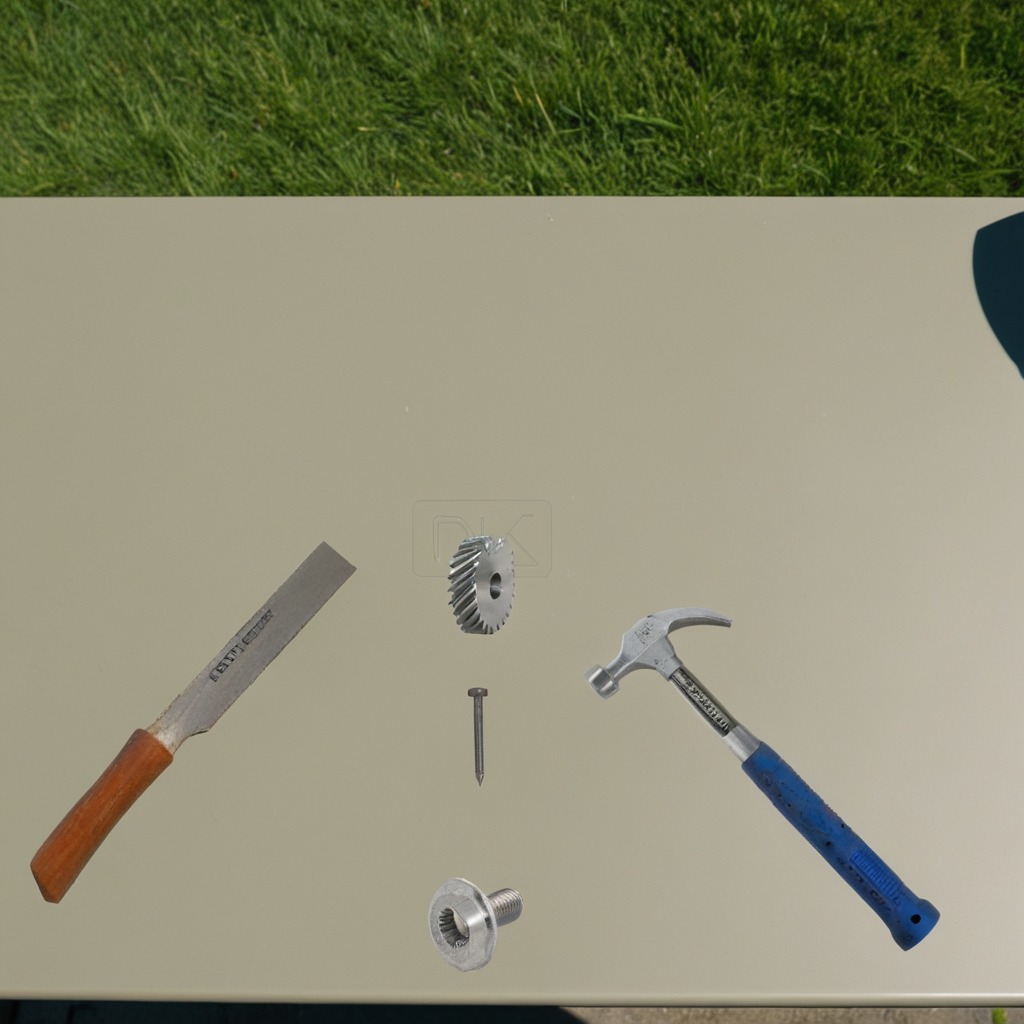
A metal gear with teeth, a metal machine screw, a hammer, an iron nail, and a handheld metal saw are lying on the textured surface.